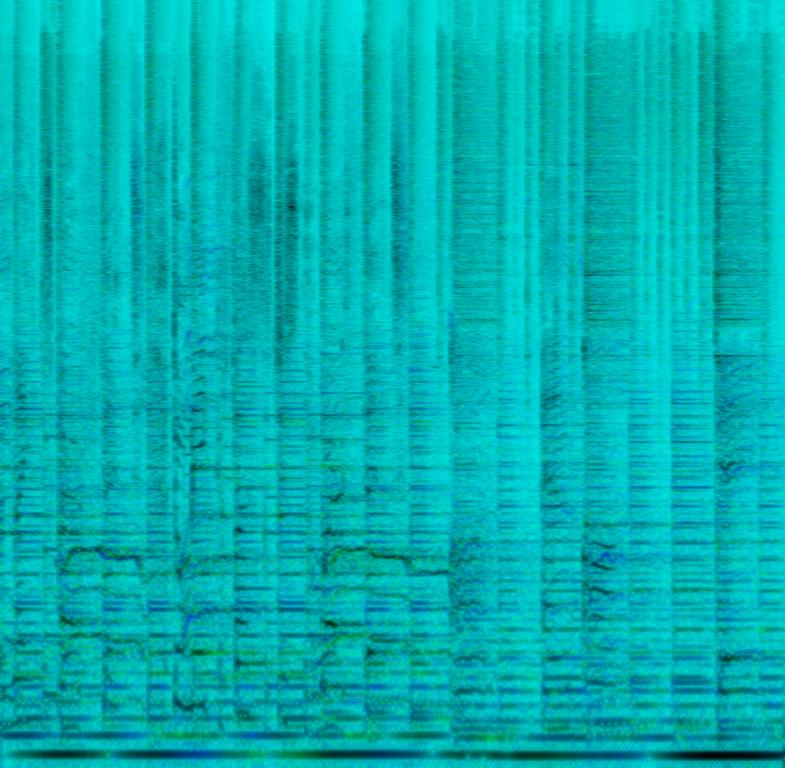
The music features a male voice singing a melody while being backed at times by other male vocals. A piano accompanies the singer by playing a combination of chords and melody. For the most part a marimba plays in unison with the singer. In the low register, a synth bass plays long notes. The drummer makes use of only the hi-hat and China cymbal.